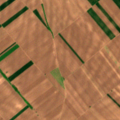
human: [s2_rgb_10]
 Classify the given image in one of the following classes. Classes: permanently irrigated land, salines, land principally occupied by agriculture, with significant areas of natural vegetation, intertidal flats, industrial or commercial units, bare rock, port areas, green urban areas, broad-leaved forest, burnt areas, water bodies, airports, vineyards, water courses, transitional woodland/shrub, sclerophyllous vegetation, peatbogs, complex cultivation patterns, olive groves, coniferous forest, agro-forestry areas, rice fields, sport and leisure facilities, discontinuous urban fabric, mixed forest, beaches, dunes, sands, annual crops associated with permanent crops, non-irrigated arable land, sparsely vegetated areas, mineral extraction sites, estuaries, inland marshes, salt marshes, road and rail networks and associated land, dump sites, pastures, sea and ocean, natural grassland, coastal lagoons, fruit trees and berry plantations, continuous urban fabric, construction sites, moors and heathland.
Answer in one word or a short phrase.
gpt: non-irrigated arable land